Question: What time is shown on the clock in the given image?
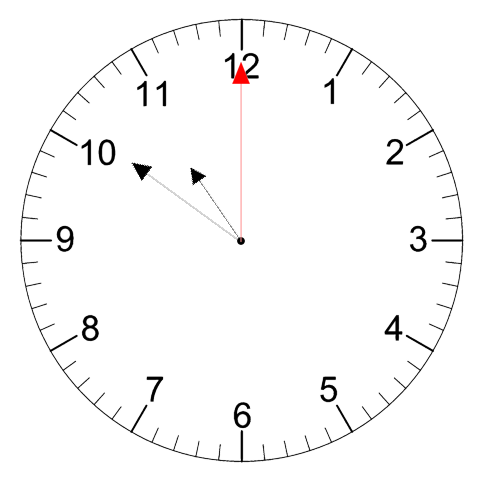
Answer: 10:51:00